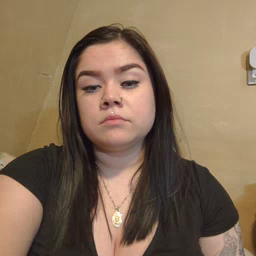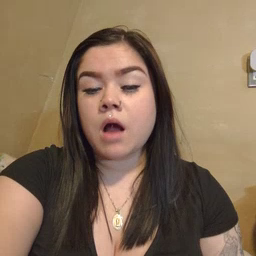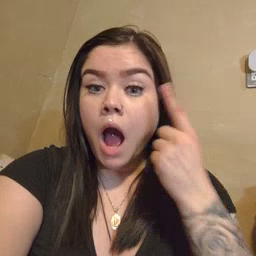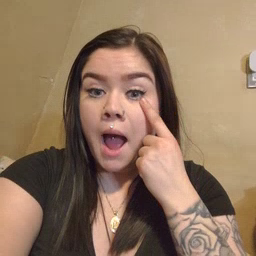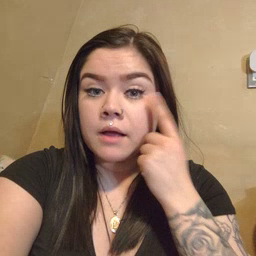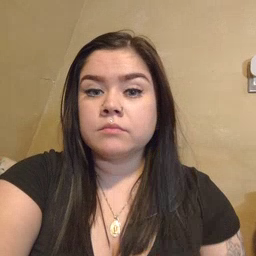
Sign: eye